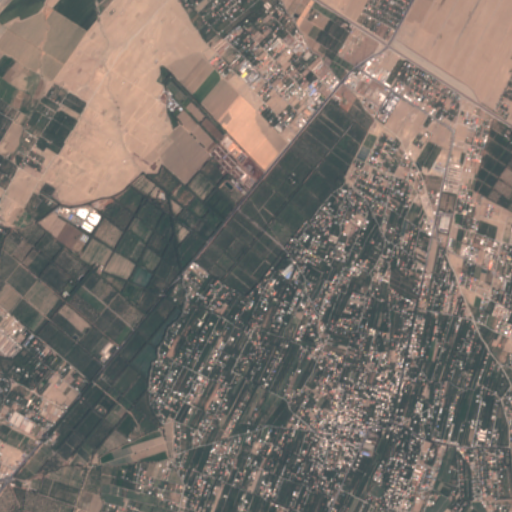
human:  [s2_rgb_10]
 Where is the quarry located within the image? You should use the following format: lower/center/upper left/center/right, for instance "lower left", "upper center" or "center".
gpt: The quarry is located in the upper left of the image.
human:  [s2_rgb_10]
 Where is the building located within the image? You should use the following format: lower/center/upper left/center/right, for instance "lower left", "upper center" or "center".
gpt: There is no building in the image.